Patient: sex M, age 61
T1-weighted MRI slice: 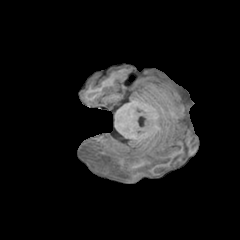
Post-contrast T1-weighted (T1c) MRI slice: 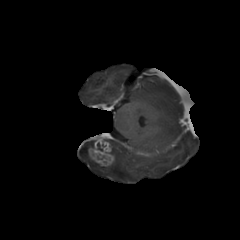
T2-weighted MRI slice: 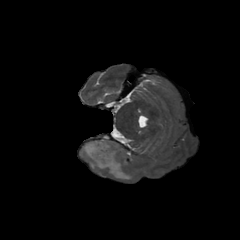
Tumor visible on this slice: yes
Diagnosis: Glioblastoma, IDH-wildtype
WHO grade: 4